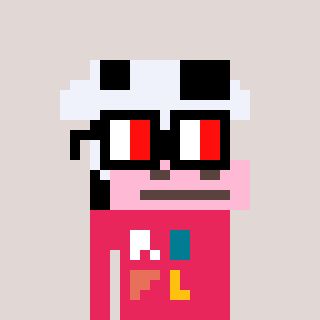
a pixel art character with square glasses with black frames and red eyes, a cow-shaped head and a redpinkish-colored body on a warm background